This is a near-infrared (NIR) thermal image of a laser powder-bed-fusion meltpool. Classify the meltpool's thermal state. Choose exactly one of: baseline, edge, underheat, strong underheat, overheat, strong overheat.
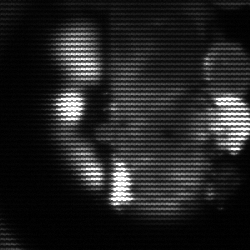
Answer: strong underheat